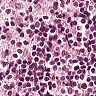
Metastatic tissue present: no